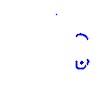
Particle: kaon